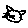
Label: cat